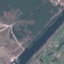
Land use / land cover: River